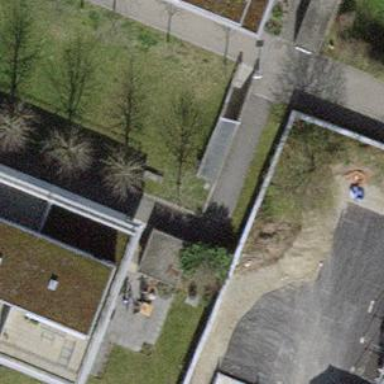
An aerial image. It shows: Bench for seating.